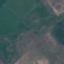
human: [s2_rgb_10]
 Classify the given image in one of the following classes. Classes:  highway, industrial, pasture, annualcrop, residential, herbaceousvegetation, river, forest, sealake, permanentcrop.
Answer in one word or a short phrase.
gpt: Pasture